Question: I am installing Maximo 7.5 Admin Workstation. I am on part 3 of 3, where I am installing the Maximo Asset Management. I am using my Windows domain account that has local Administrator rights.
This is the error I see on the screen:

When I review the CTGInstallTrace00.log , the relevant part is:
> C:\Windows\Temp>"C:\PROGRA~1\IBM\SQLLIBin\db2" create db 'maxdb75'
ALIAS 'maxdb75' using codeset UTF-8 territory US pagesize 32 KSQL1092N "MYUSERACCT" does not have the authority to perform the
requested command or operation.
What I have tried:
- 'db2 grant DBADM to MYUSERACCT'- 'db2 grant DBADM to user MYUSERACCT'
> DB21034E The command was processed as an SQL statement because it was
not a valid Command Line Processor command. During SQL processing it
returned: SQL1024N A database connection does not exists.
SQLSTATE=08003
This article explains the <URL> error somewhat.
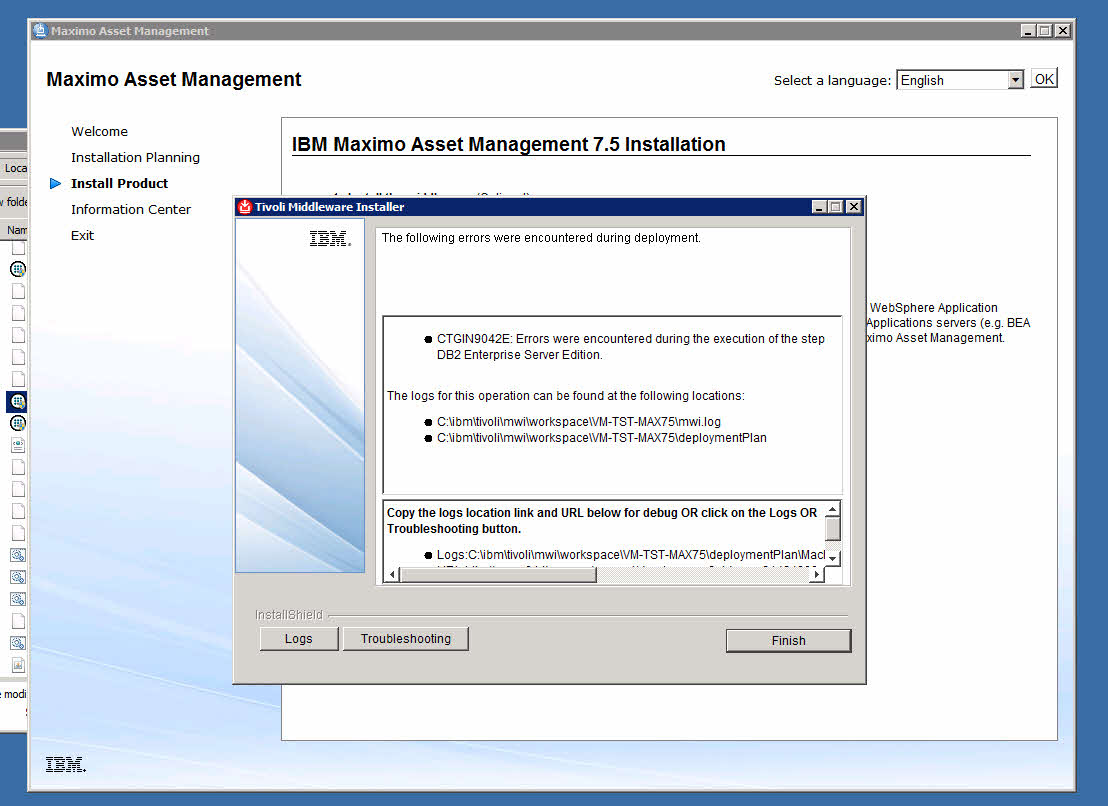
Answer: To avoid this error later on in the installation, the Maximo 7.5 installation should be performed using a local account with Administrators role. Domain User with Administrator role may cause issues depending on what the policies are on the Domain.
You will know there is an issue with rights, if you are unable to "Verify Installation Requirements" successfully (part 1 of 3)
Although the middleware installation may run smoothly (part 2 of 3), the Maximo Asset Management install (part 3 of 3) may fail with the DB2 database creation error.